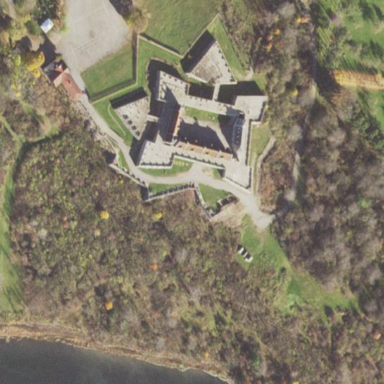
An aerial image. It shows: Historic fort.